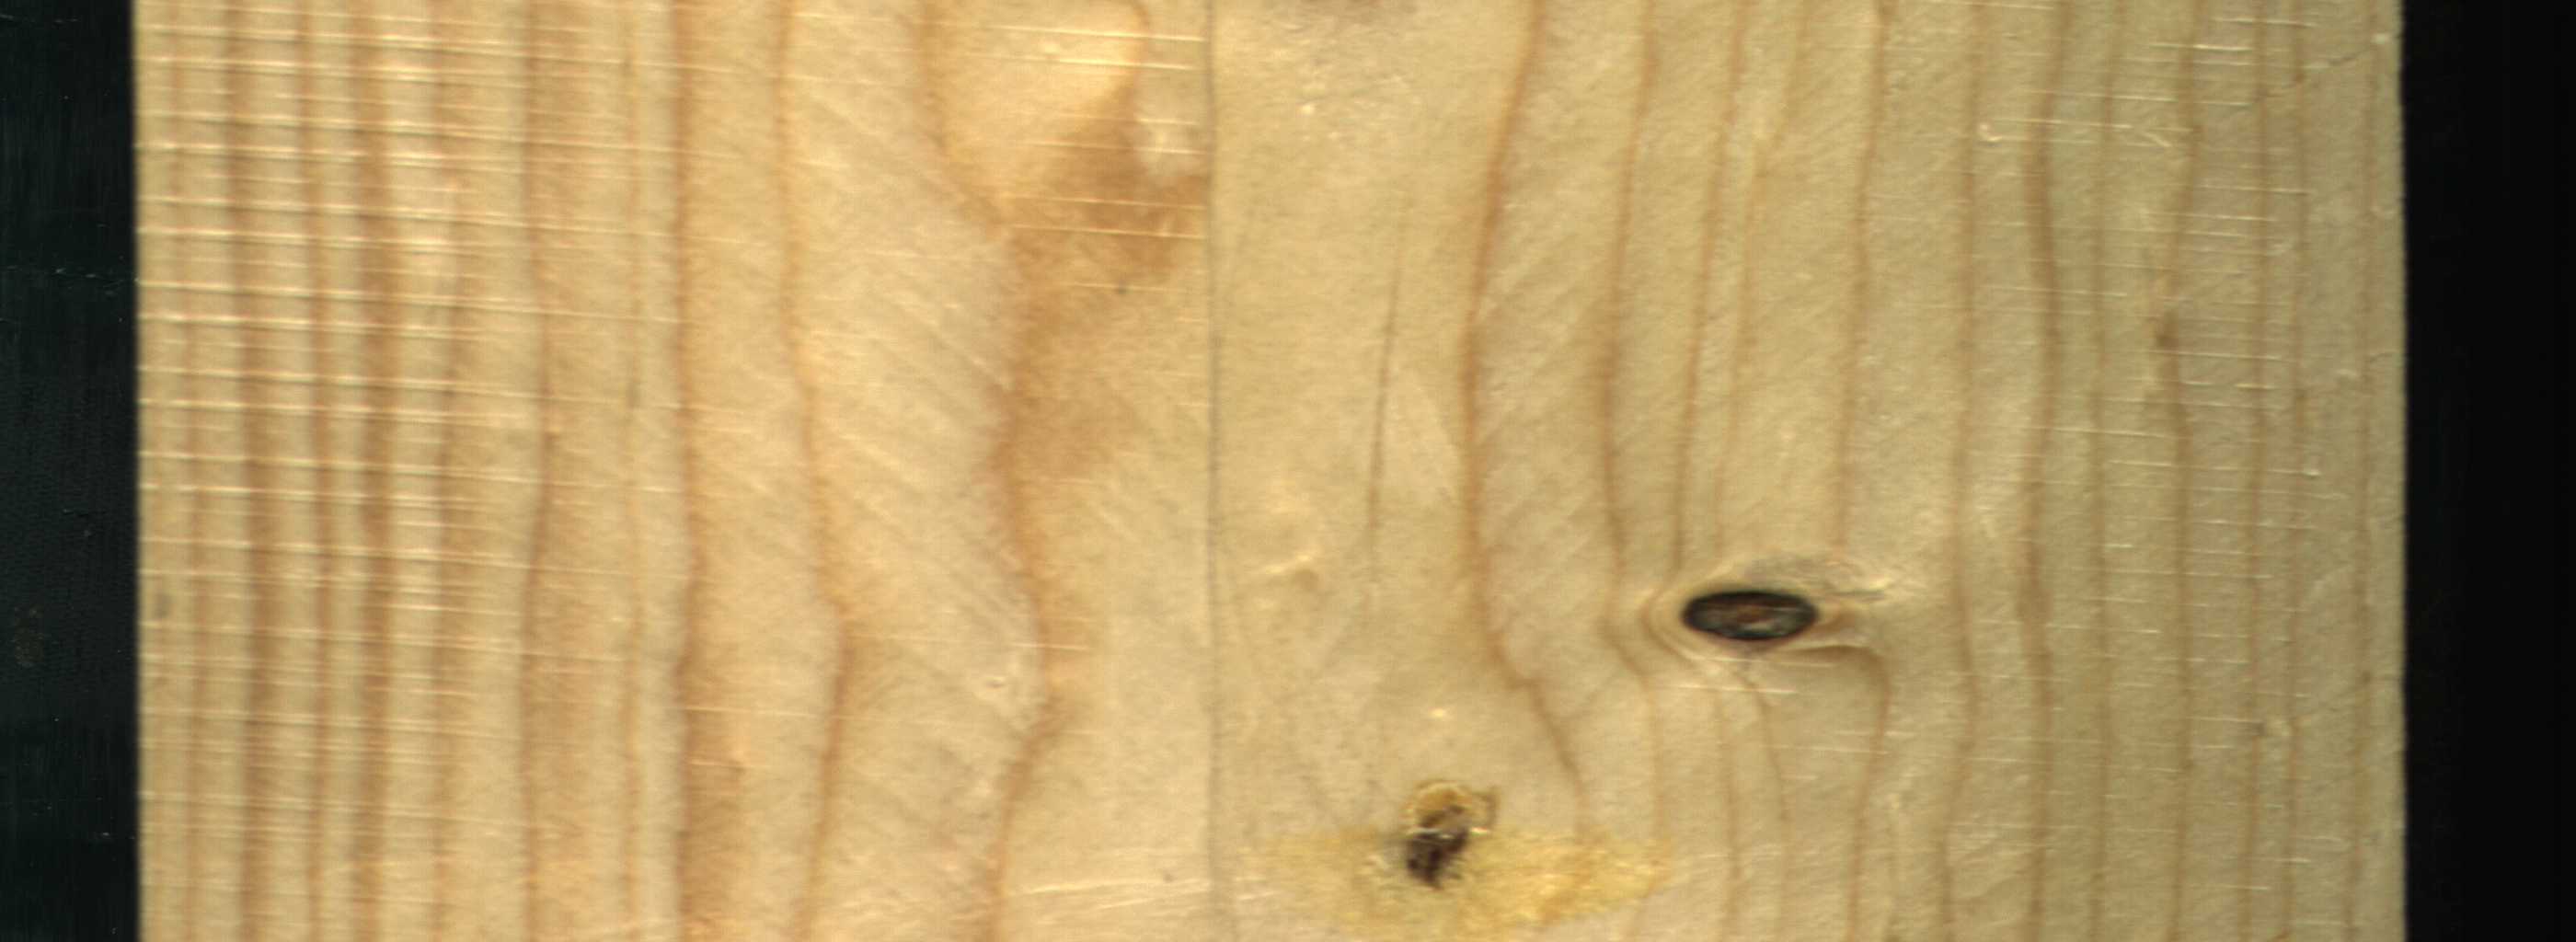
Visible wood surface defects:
resin
Dead_Knot